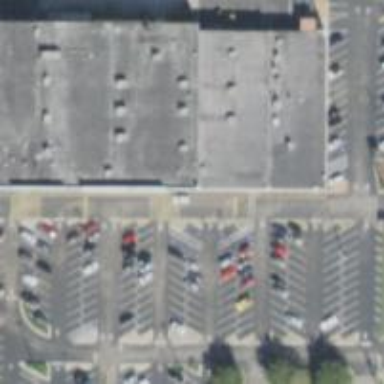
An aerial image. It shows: Parking space.